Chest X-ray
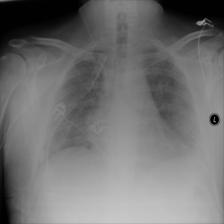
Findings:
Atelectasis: negative
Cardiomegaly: negative
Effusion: negative
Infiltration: negative
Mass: negative
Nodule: positive
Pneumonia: negative
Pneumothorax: negative
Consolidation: negative
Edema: negative
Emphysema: negative
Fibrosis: negative
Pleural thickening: negative
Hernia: negative